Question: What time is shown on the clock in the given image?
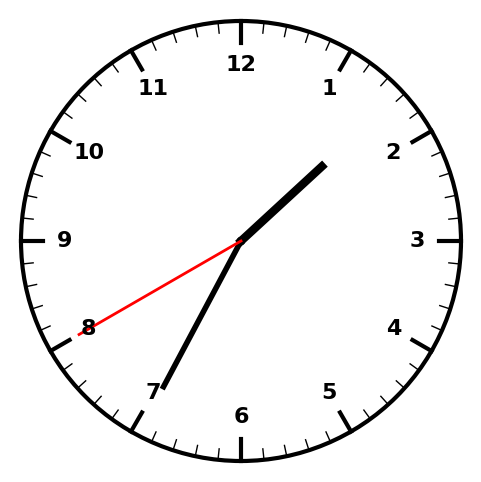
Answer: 01:34:40